Question: I am trying to achieve the following:
The user taps on a view, a view pops up to the left of it with some image content in it. The view should animate in starting from the point of touch to the final frame which is outside the touched view and to the left. During the animation it should be a circle, growing into the right position and size
All works well with the code below, only that , circular boundary is It's like the 'CALayer' shape is sliding into its final frame.
It looks sort of like this.

Once the animation completes, I have the full circle as expected.
'''
CGFloat w = 300;
CGRect frame = CGRectMake(myX, myY, w, w);
CGPoint p = [touch locationInView:self.imageView];
CGRect initialFrame = CGRectMake(p.x, p.y, 0,0);
UIImageView *circle = [[UIImageView alloc] initWithFrame:frame];
circle.image = [UIImage imageNamed:@"china"];
circle.contentMode = UIViewContentModeScaleAspectFill;
circle.backgroundColor = [UIColor clearColor];
circle.layer.borderWidth = 1;
circle.layer.borderColor = [UIColor grayColor].CGColor;
circle.layer.masksToBounds = YES;
CAShapeLayer *maskLayer = [[CAShapeLayer alloc] init];
CGRect maskRect = CGRectMake(0, 0, w, w);
CGMutablePathRef path = CGPathCreateMutable();
CGPathAddEllipseInRect(path, nil, maskRect);
maskLayer.path = path;
CGPathRelease(path);
circle.layer.mask = maskLayer;
circle.frame = initialFrame;
[self.imageView addSubview:circle];
[UIView animateWithDuration:1.0 animations:^{
circle.frame = frame;
}];
'''
I have tried just working with the 'cornerRadius' of the 'CALayer', but that does not lead to satisfactory results either, as the radius would have to change with the frame size as well.
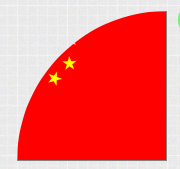
Answer: You are animating the frame but not the mask. The circular mask remains constant in size and your image frame is animated from the top left to the finale full size. That is why you get the circular clipping of the top left part of the image, until it gets to the finale frame size.
This is what basically happens in your animation:

You can try to animate a transform (which will transform the finale clipped image exactly as you want it to look) instead of animating the frame.
Something like:
'''
// Don't animate the frame. Give it the finale value before animation.
circle.frame = frame;
// Animate a transform instead. For example, a scaling transform.
circle.transform = CGAffineTransformMakeScale(0, 0);
[UIView animateWithDuration:1.0 animations:^{
circle.transform = CGAffineTransformMakeScale(1, 1);
}];
'''